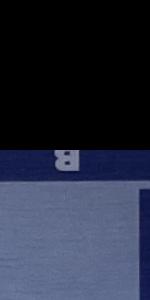
Label: Empty